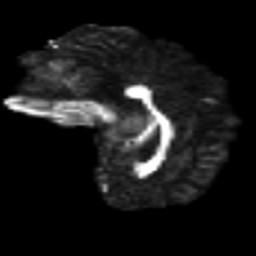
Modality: FA
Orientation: sagittal
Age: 32
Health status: ill
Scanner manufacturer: philips
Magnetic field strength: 3 T
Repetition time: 9 s
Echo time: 0.127 s